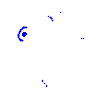
Particle: pion